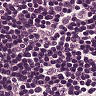
Metastatic tissue present: no